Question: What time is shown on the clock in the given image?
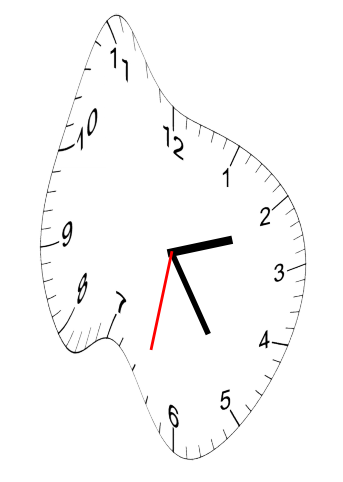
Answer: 02:24:32